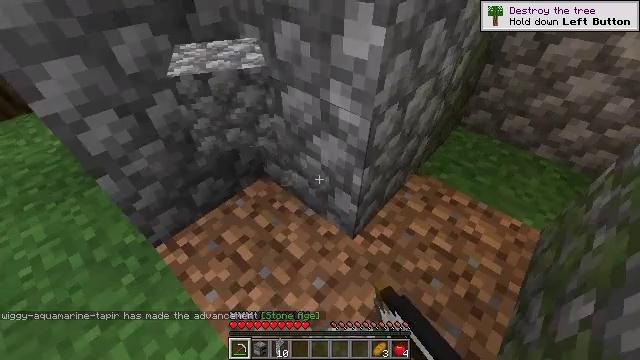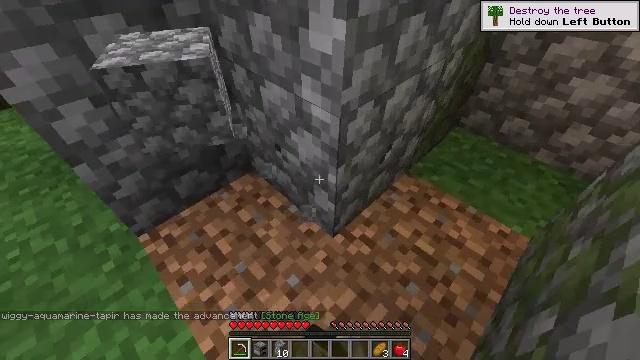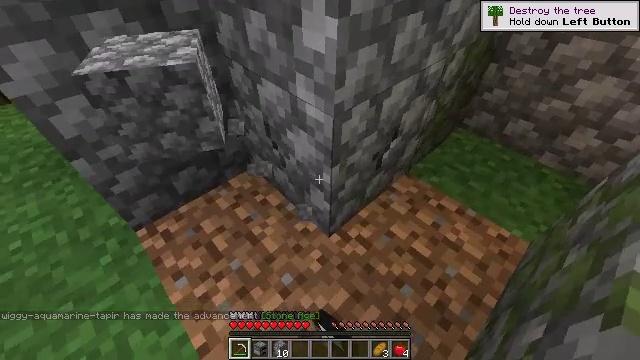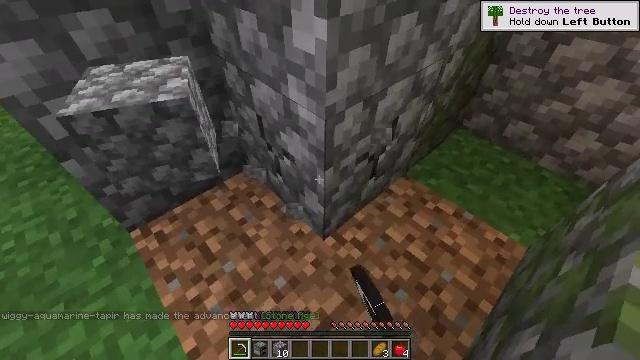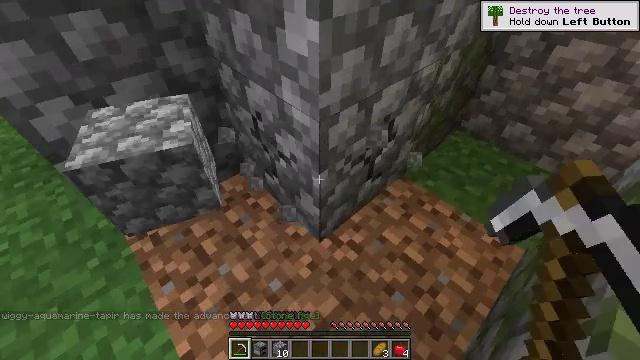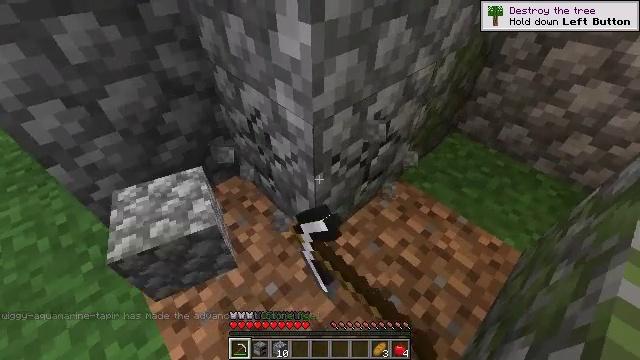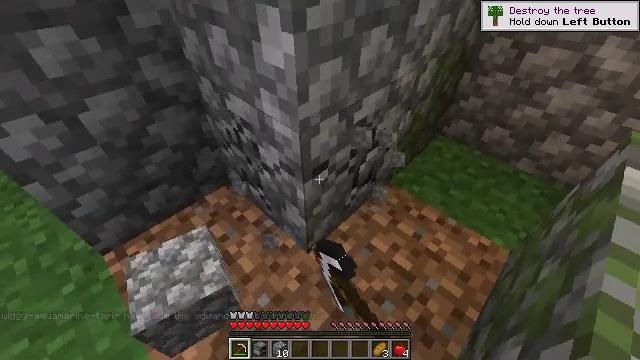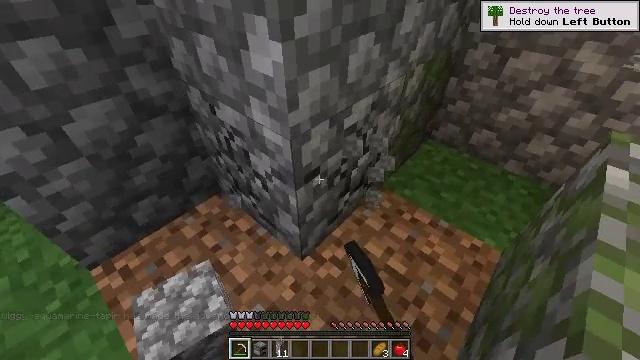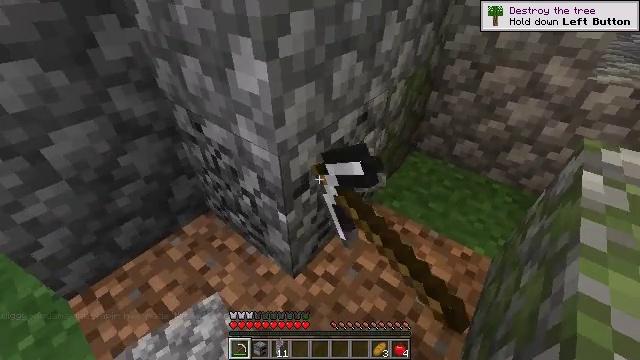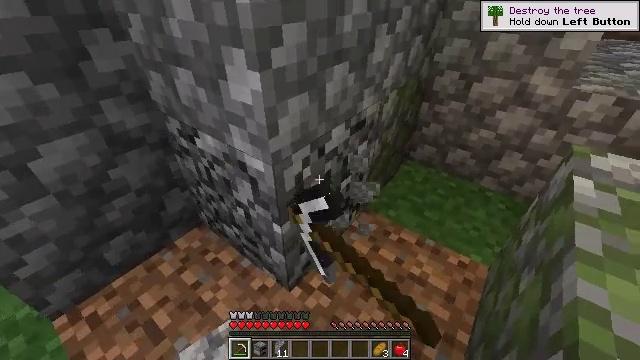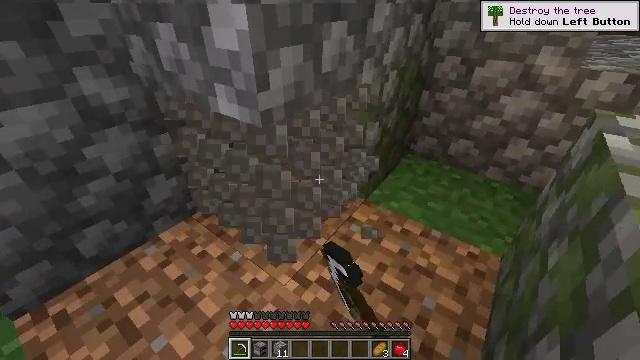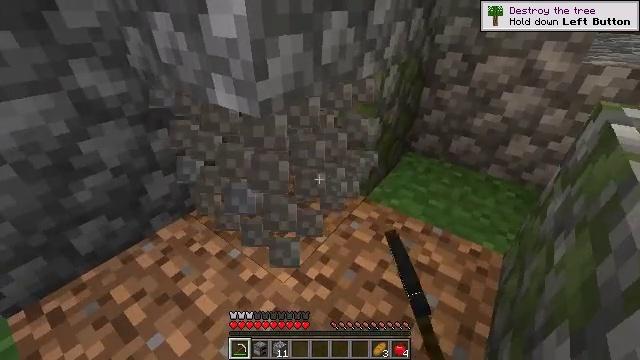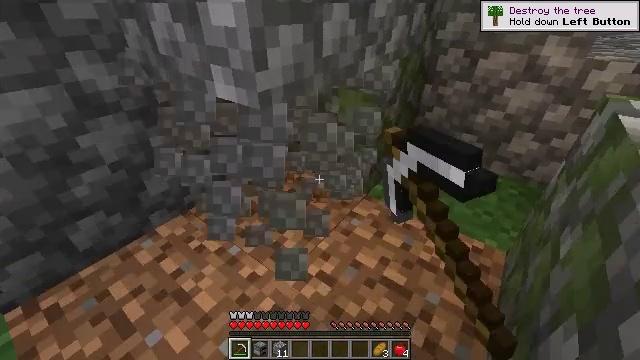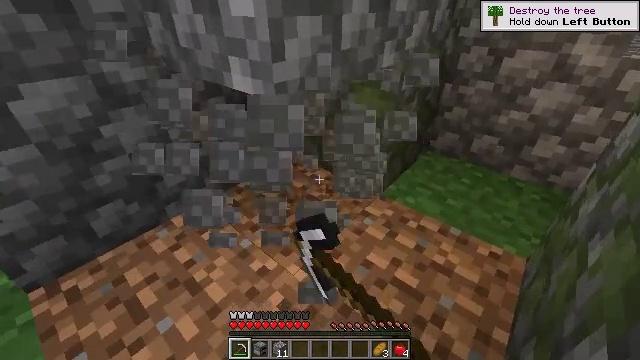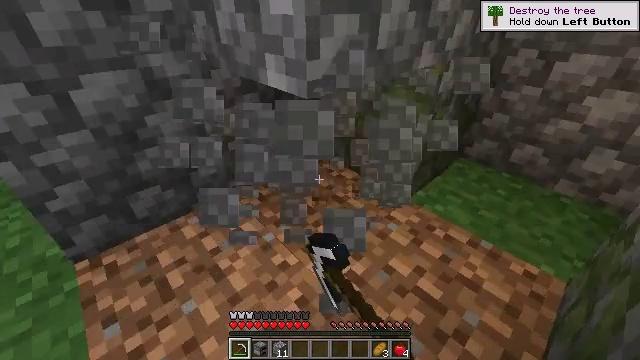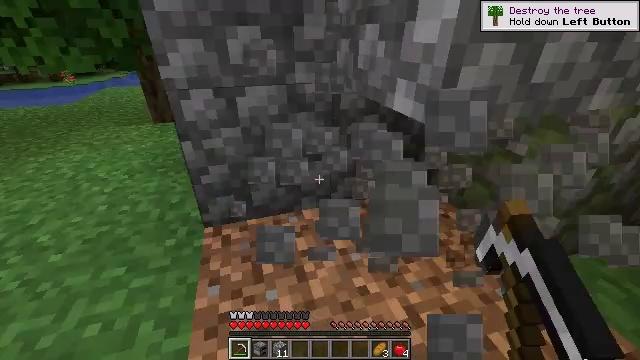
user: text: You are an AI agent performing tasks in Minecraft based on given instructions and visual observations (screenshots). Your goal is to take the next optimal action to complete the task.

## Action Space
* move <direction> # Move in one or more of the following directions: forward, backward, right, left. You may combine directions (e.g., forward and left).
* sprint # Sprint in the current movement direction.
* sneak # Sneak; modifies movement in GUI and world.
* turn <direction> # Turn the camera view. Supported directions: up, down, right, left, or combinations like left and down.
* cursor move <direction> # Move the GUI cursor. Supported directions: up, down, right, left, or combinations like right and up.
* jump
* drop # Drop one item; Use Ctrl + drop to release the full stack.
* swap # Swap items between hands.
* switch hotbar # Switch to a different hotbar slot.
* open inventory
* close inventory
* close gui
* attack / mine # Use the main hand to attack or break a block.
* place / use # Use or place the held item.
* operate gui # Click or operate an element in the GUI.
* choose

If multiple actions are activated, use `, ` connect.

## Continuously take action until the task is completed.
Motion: motion action
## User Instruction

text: Mine cobblestone underground.
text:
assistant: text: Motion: turn left, attack / mine
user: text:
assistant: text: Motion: turn left, attack / mine
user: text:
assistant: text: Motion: attack / mine
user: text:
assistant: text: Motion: attack / mine
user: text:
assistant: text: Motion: attack / mine
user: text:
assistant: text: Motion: turn right and up, attack / mine
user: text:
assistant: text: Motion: turn right and up, attack / mine
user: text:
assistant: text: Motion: sneak, turn right and up, attack / mine
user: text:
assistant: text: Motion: sneak, turn right and up, attack / mine
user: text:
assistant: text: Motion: sneak, turn up, attack / mine
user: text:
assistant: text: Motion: sneak, attack / mine
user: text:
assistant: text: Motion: sneak, attack / mine
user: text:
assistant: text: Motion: sneak, turn left, attack / mine
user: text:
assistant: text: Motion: sneak, turn left, attack / mine
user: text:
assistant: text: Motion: move left, sneak, turn left and up, attack / mine
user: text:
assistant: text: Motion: move left, sneak, turn left and up, attack / mine
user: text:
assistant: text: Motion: move left, sneak, attack / mine
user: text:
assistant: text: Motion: move left, sneak, attack / mine
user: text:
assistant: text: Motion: move left, sneak, attack / mine
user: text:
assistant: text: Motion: move left, sneak, turn right, attack / mine
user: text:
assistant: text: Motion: sneak, turn right and down, attack / mine
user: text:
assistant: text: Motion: sneak, attack / mine
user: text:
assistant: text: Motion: sneak, attack / mine
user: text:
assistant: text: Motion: sneak, attack / mine
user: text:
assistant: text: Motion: sneak, attack / mine
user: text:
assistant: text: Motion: sneak, attack / mine
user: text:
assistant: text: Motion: sneak, attack / mine
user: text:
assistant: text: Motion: move forward, sneak, turn right, attack / mine
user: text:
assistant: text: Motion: move forward, sneak, turn right, attack / mine
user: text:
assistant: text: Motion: move forward, sneak, turn right, attack / mine